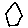
Label: hexagon